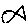
Label: fish